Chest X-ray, AP view. Patient: 43 years old, sex M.
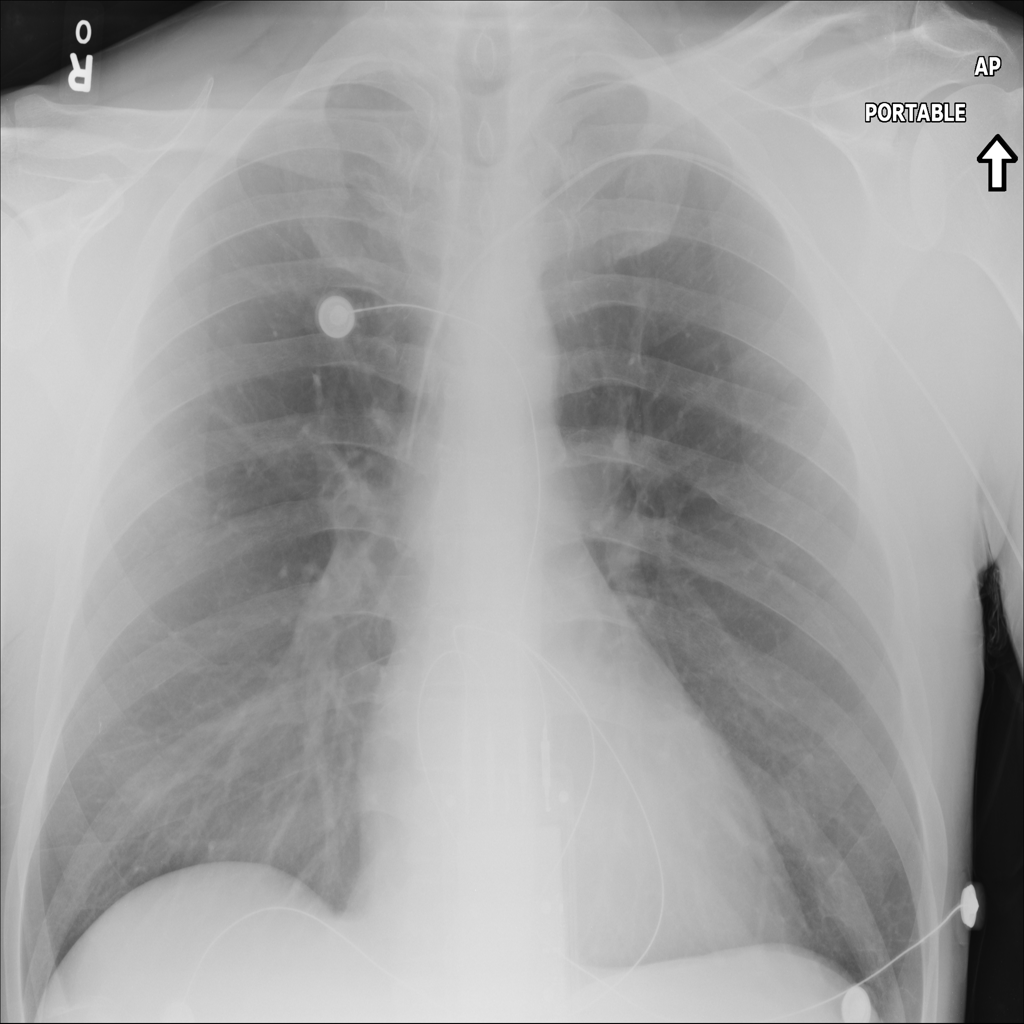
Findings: No Finding